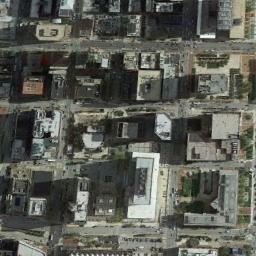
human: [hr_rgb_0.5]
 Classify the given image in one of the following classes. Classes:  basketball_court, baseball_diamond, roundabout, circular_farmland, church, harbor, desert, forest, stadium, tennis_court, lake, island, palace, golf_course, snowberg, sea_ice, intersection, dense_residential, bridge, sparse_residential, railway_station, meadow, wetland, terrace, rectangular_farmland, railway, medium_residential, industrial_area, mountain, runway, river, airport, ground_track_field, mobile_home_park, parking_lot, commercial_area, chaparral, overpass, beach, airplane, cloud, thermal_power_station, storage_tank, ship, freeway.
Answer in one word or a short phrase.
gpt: commercial_area